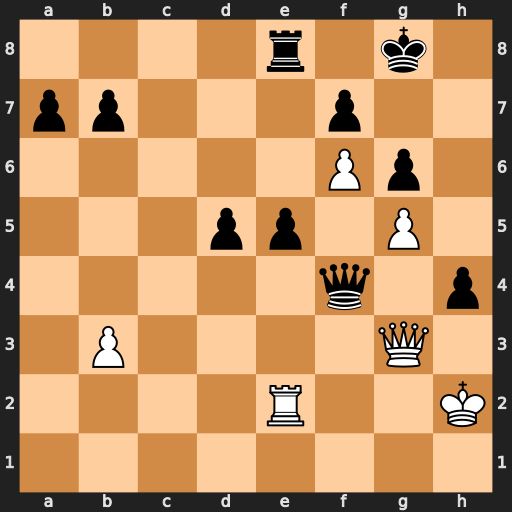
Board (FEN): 4r1k1/pp3p2/5Pp1/3pp1P1/5q1p/1P4Q1/4R2K/8
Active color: w
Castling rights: -
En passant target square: -
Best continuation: Qxf4 exf4 Rxe8+